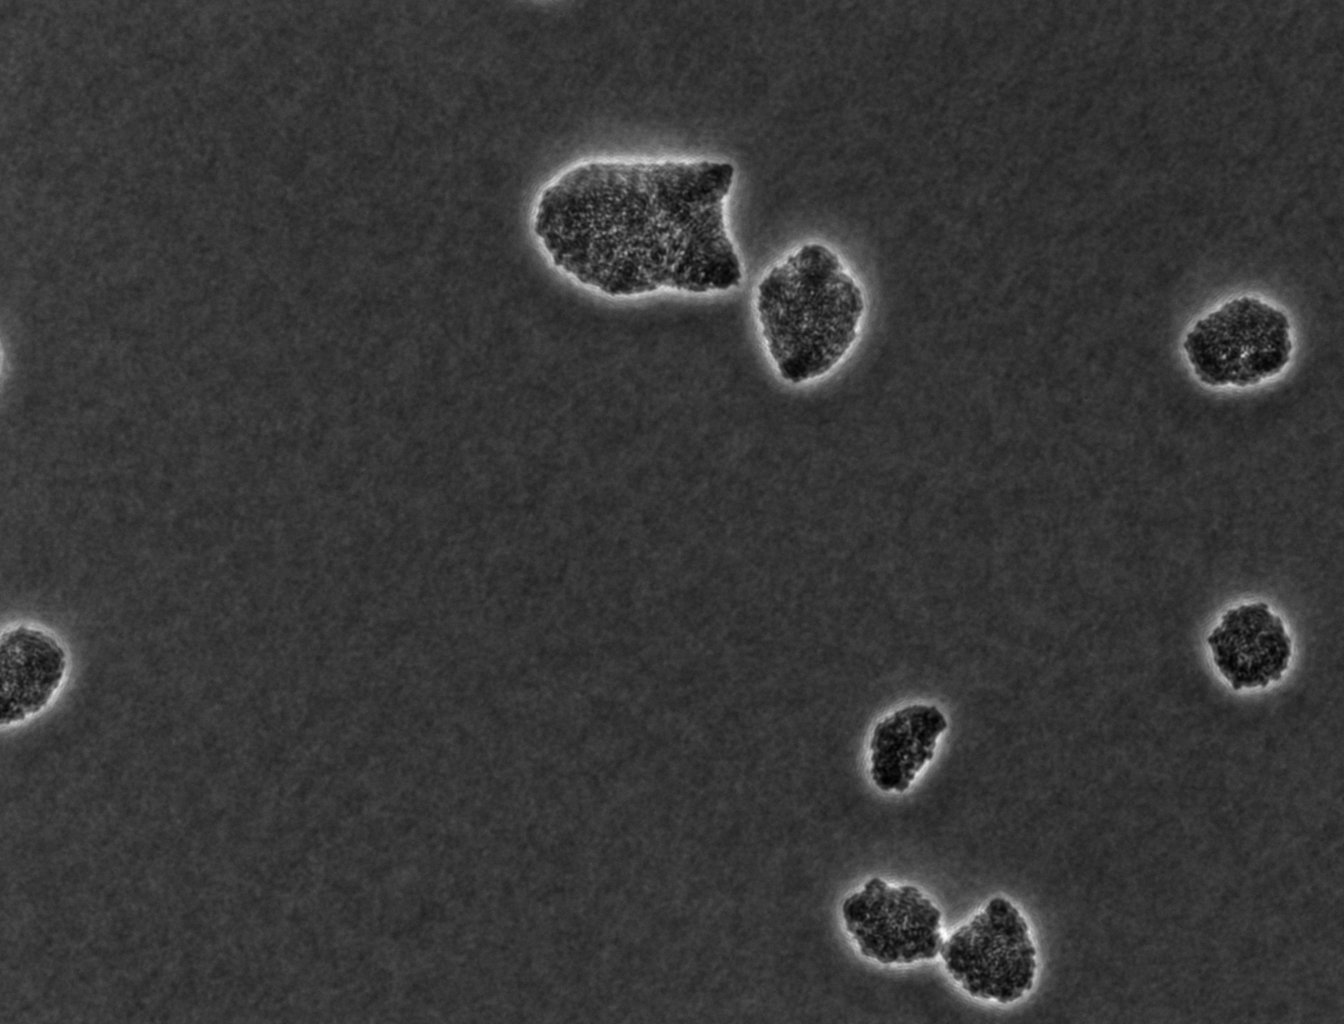
Phase contrast microscopy, 20x objective, 5 h incubation